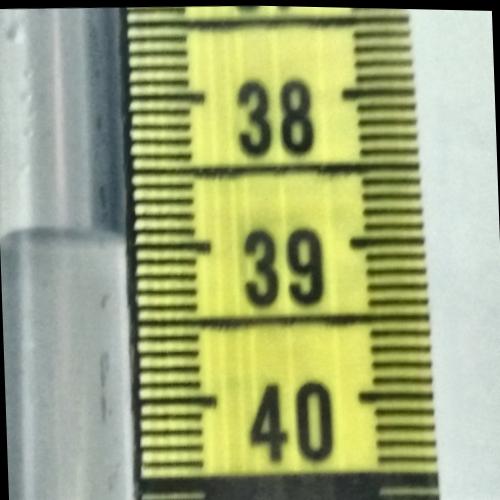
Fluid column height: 38.9 cm